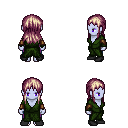
a pixel art fantasy rpg character, female body template, dark elf, purple skin, green robe, magenta pants, white blonde unkempt hairstyle, cloth bracers, black shoes, four views (front, back, left, right), 2x2 character sprite sheet, small pixel art, hard edges, no anti-aliasing